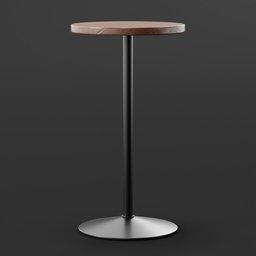
Label: furniture